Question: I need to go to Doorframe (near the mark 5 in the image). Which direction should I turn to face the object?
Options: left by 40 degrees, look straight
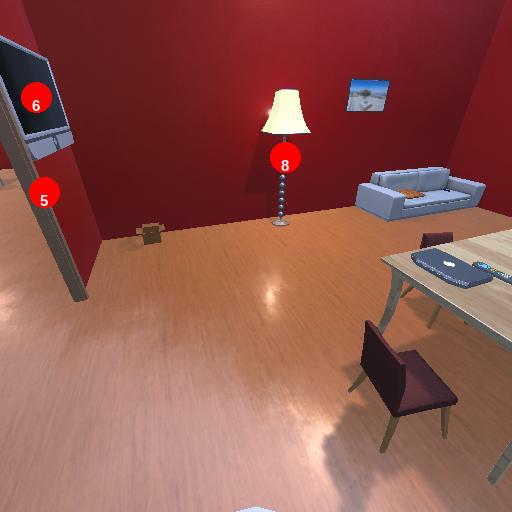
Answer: left by 40 degrees